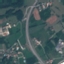
Land use / land cover class: Highway